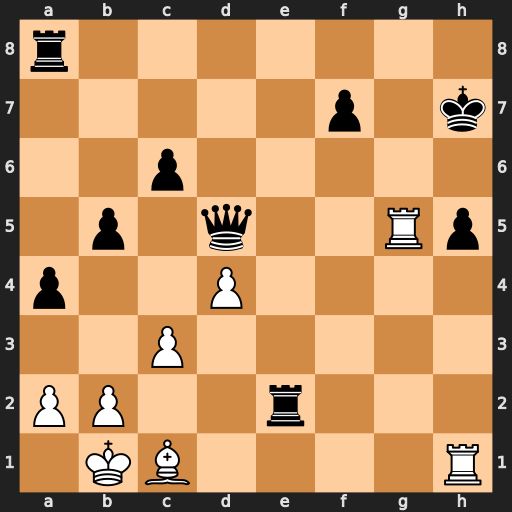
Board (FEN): r7/5p1k/2p5/1p1q2Rp/p2P4/2P5/PP2r3/1KB4R
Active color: w
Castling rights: -
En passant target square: -
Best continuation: Rhxh5#